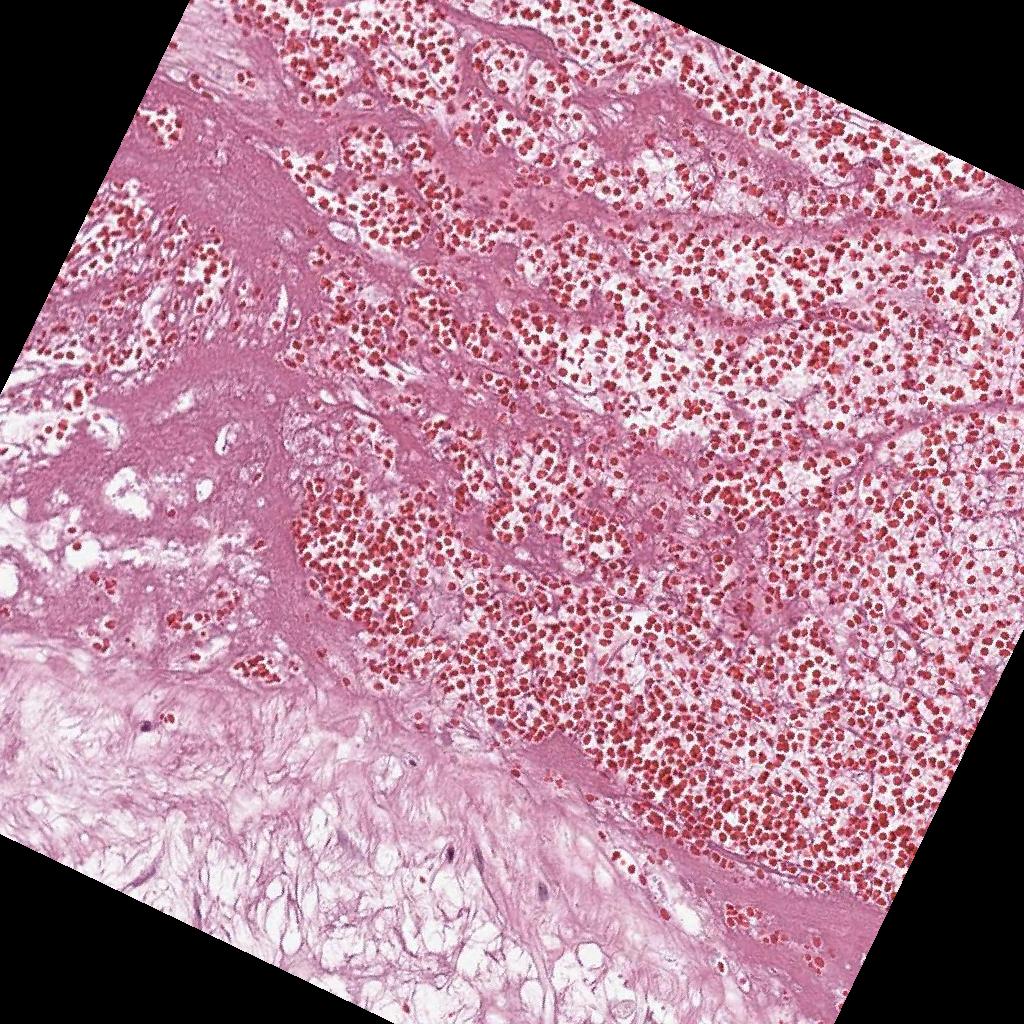
Label: Non-Viable-Tumor